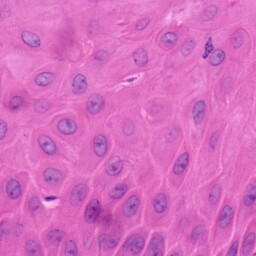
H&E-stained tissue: Skin